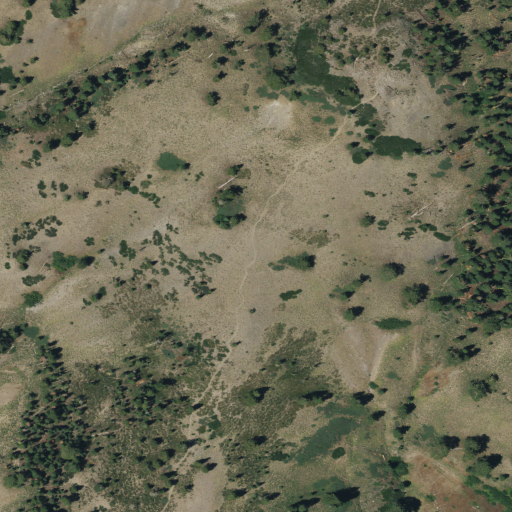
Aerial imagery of ridge(s) in California named Bloods Ridge containing shrub and evergreen forest